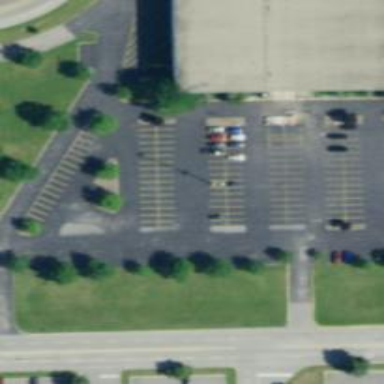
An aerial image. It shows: Asphalt road designated for service vehicles.